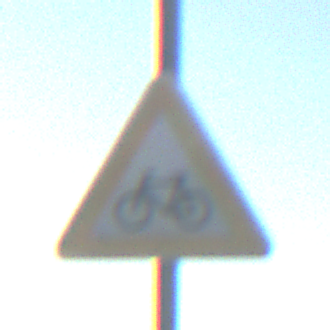
Verkehrszeichen: RadverkehrRechts
Umgebung: Outdoor, Nature
Tageszeit: SunriseSunset
Wetter: Clear
Licht: Natural
Jahreszeit: NotSpecified
Kontrast: LowContrast